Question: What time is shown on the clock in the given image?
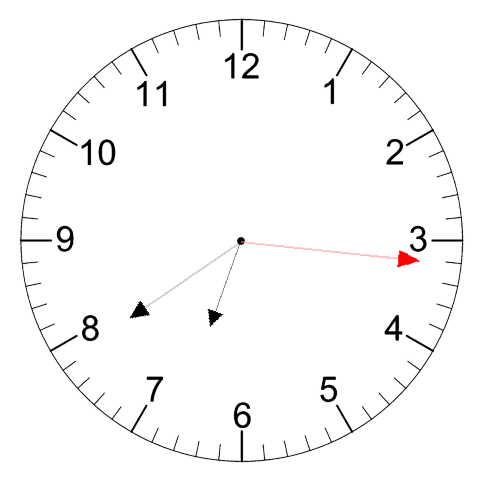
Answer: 06:39:16